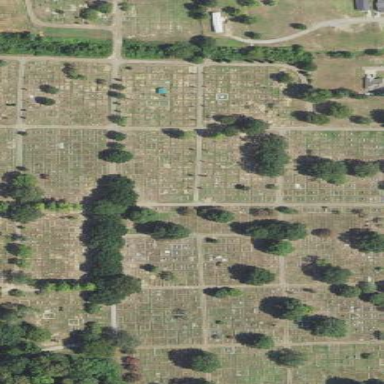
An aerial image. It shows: Cemetery.